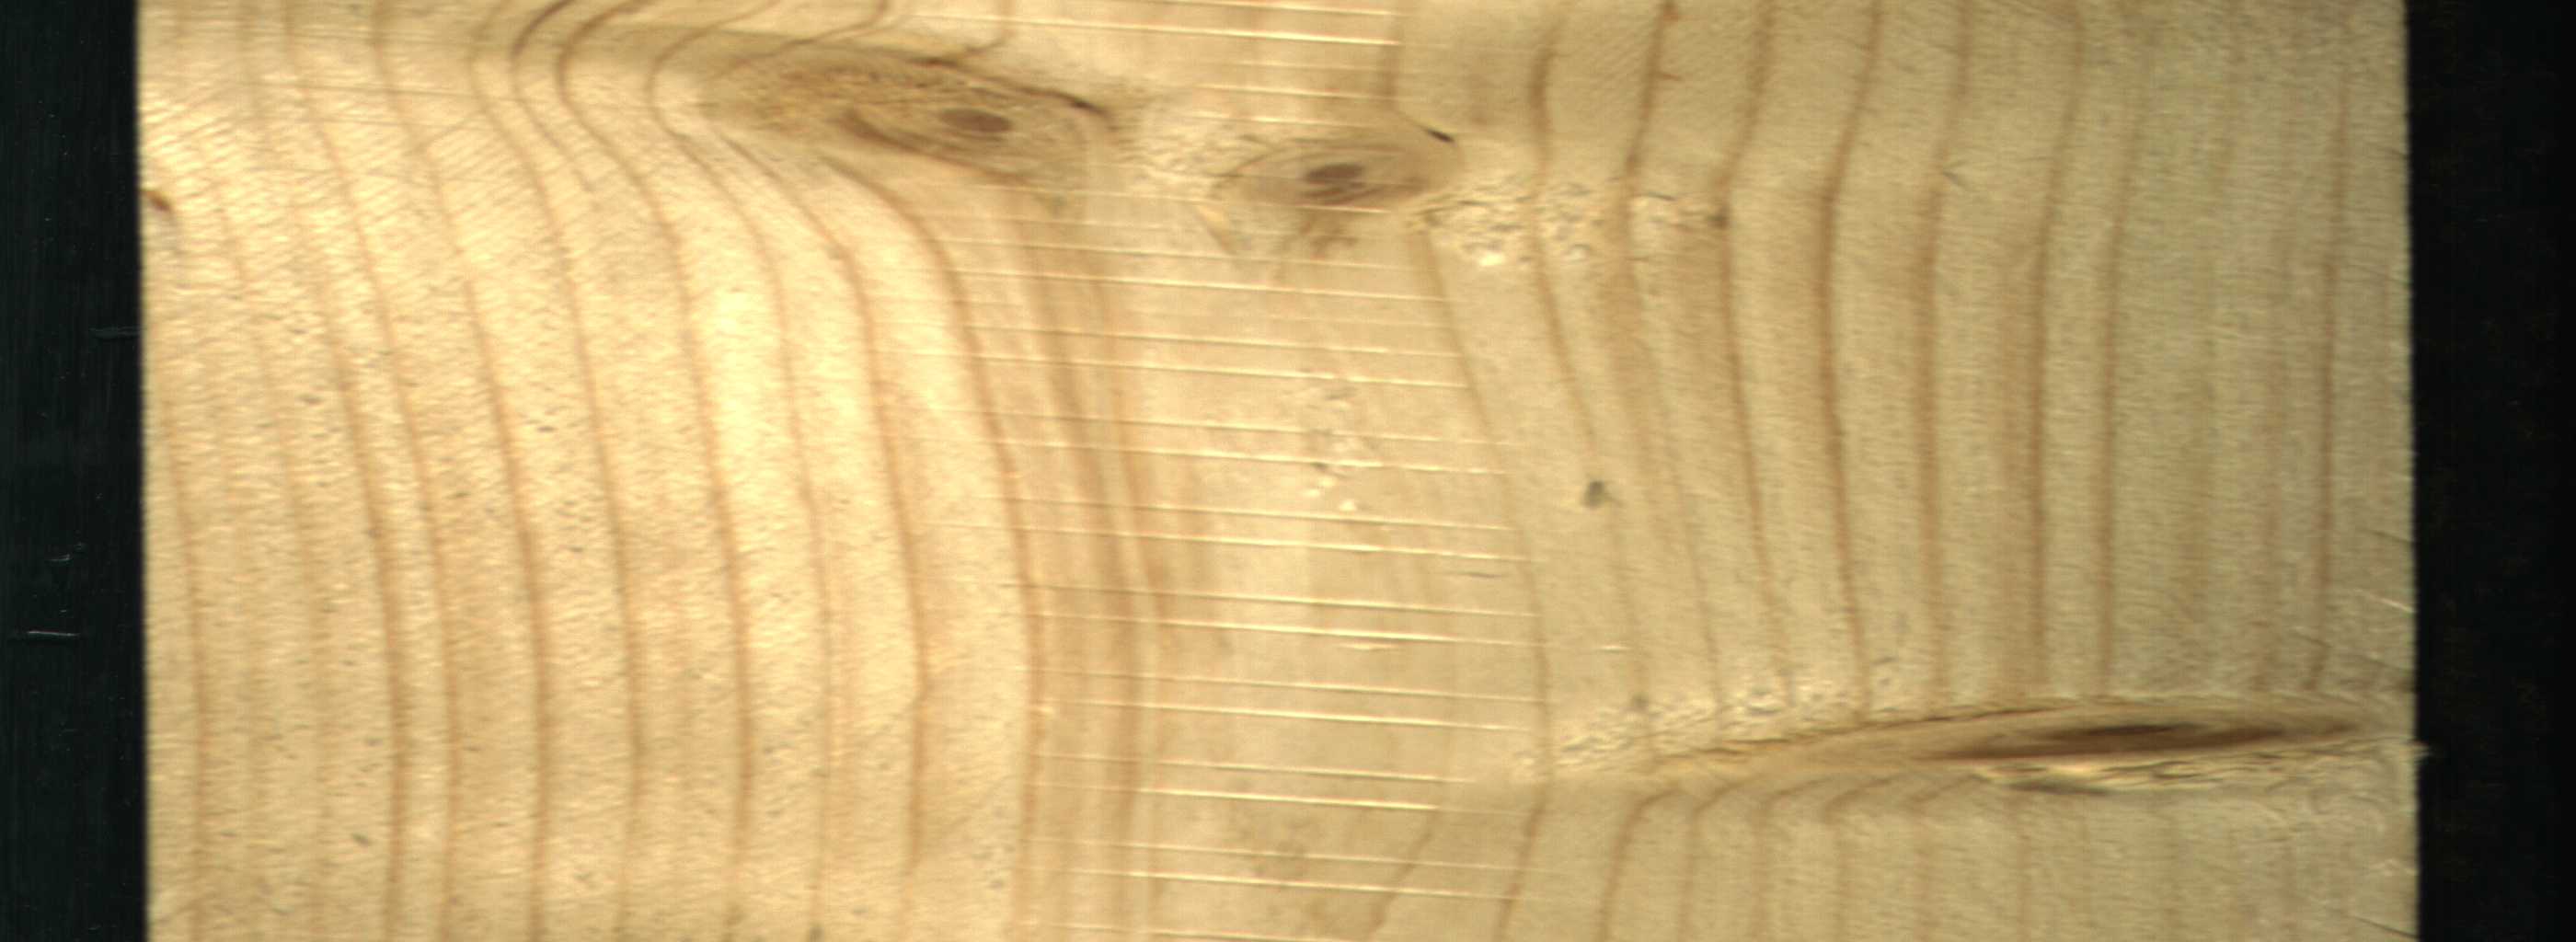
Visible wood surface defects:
Live_Knot
Live_Knot
Live_Knot